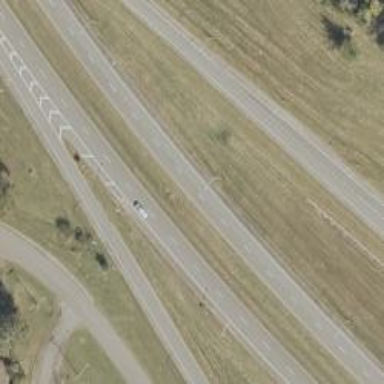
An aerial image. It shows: Primary highway with asphalt surface and dual carriageway.